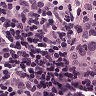
Metastatic tissue present: no